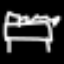
Label: bed